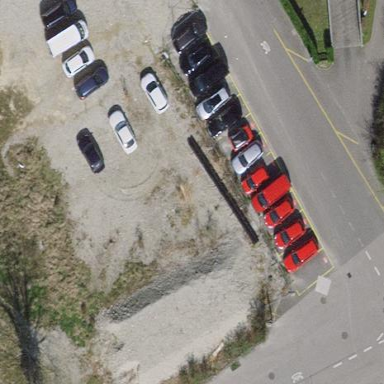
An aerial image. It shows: Car sharing facility.